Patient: sex M, age 83
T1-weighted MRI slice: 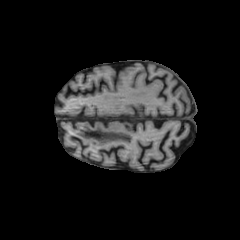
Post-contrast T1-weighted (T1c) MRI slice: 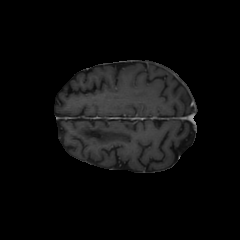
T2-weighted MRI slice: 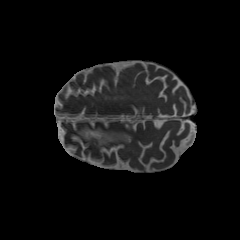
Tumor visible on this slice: no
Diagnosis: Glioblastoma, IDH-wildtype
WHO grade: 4